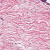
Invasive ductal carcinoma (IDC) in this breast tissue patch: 0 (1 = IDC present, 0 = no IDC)